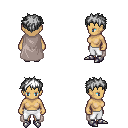
a pixel art fantasy rpg character, female body template, human, tanned skin, gray cape, white pants, white bedhead hairstyle, metal boots, four views (front, back, left, right), 2x2 character sprite sheet, small pixel art, hard edges, no anti-aliasing